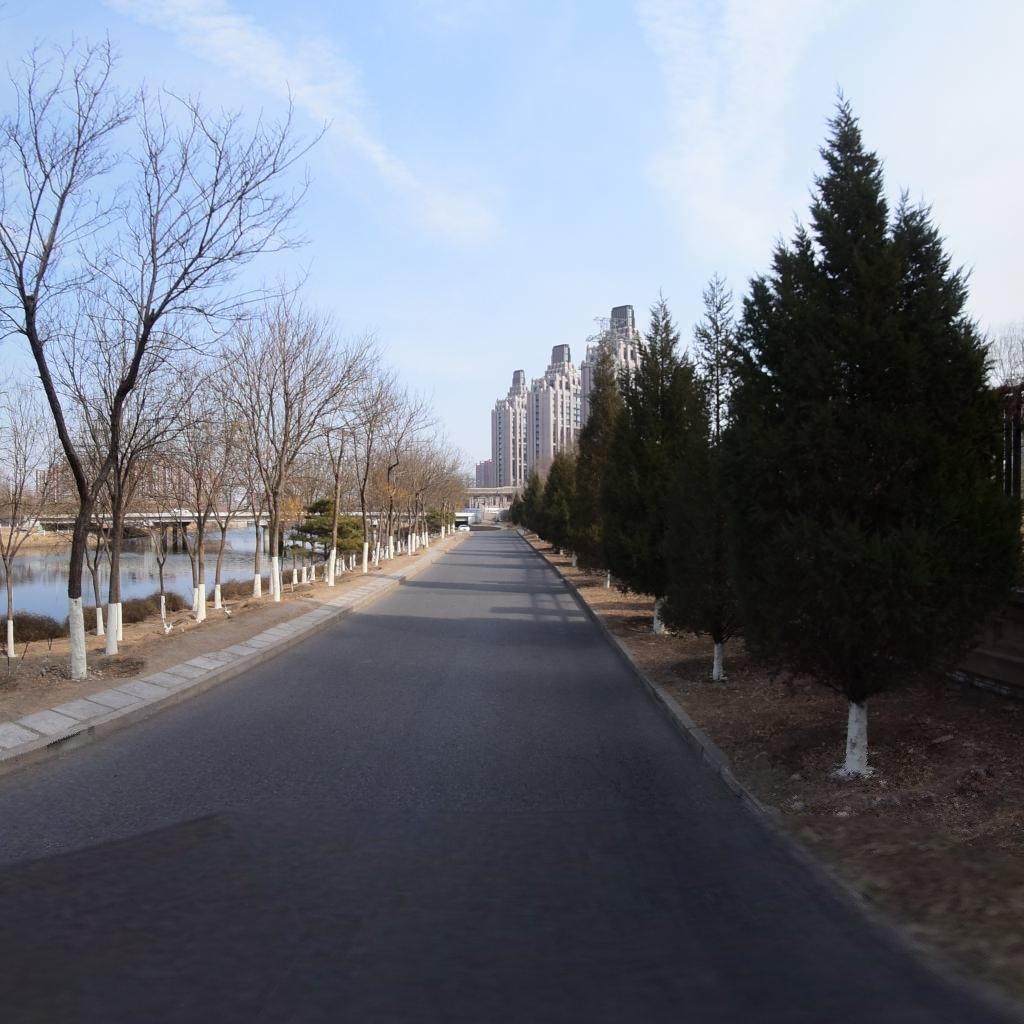
Region: Chaoyang
Road damage annotations: alligator crack